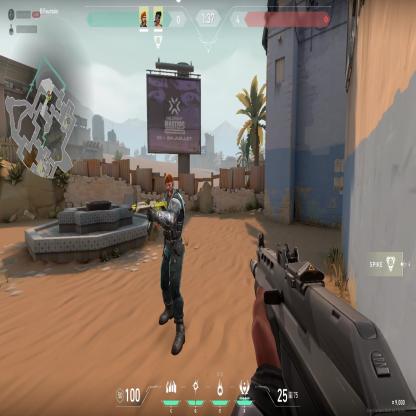
Label: teammate